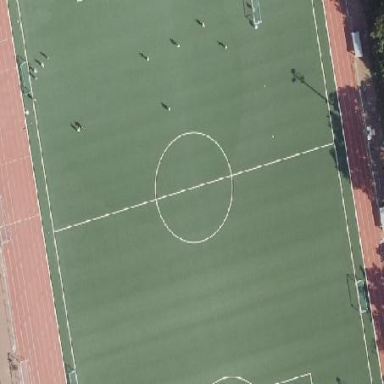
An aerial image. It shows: Artificial turf soccer pitch for leisure land.